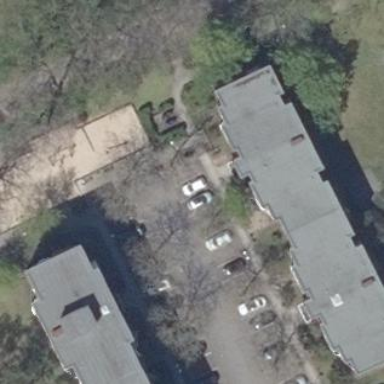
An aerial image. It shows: Apartment building with flat roof.